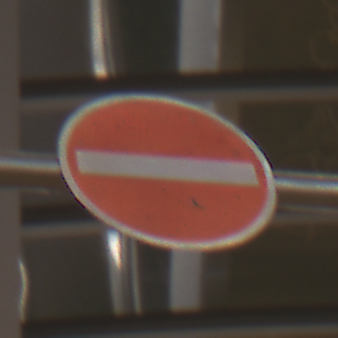
Verkehrszeichen: VerbotDerEinfahrt
Umgebung: Indoor, Urban
Tageszeit: NotSpecified
Wetter: NotSpecified
Licht: Artificial
Jahreszeit: NotSpecified
Kontrast: MediumContrast